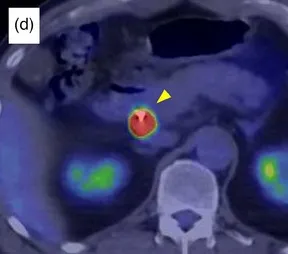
(d) Positron emission-computed tomography reveals abnormal 18-fluorodeoxyglucose uptake at the site of the bile duct stricture. The maximum standardized uptake value is 32.29.
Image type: radiology (pet)